Interaction volume radius: 10 \u00c5
Interaction volume height: 30 \u00c5
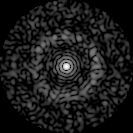
Disorder parameter: 0.8359